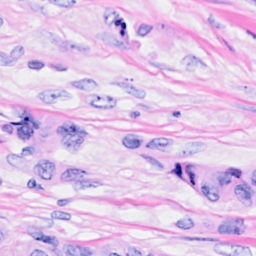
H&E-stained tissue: Breast